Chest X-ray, PA view. Patient: 44 years old, sex F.
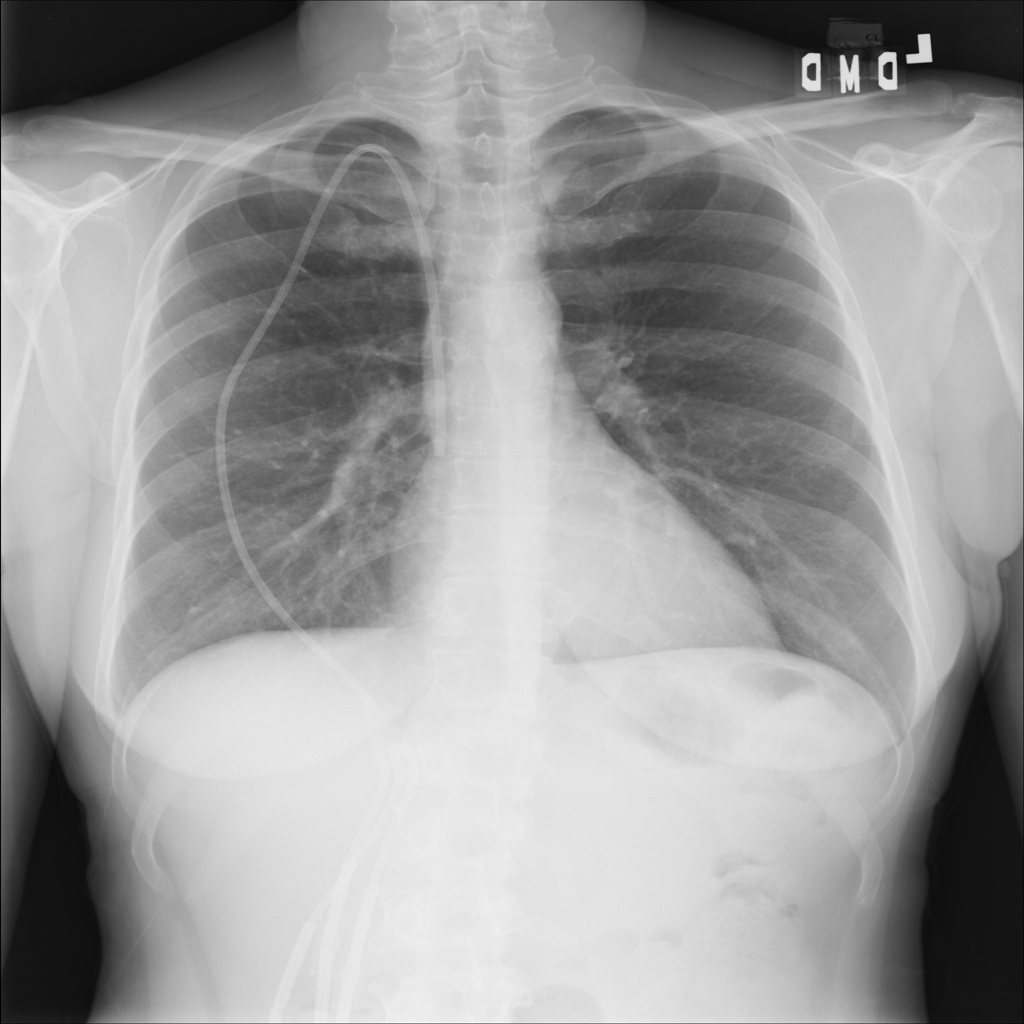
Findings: No Finding